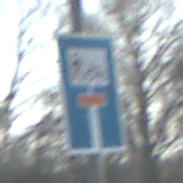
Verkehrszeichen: SackgasseRadverkehrFussgaengerDurchlaessig
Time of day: MorningAfternoon
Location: Outdoor (Suburban)
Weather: PartlyCloudy
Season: NotSpecified
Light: Natural